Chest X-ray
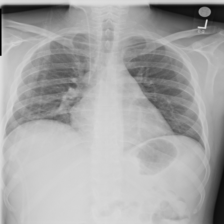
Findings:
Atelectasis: positive
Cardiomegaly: negative
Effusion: negative
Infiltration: negative
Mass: negative
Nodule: negative
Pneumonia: negative
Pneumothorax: negative
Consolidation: negative
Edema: negative
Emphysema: negative
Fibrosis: negative
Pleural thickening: negative
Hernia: negative